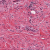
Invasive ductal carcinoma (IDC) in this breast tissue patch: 0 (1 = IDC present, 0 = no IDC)